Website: crate-barrel
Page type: payment
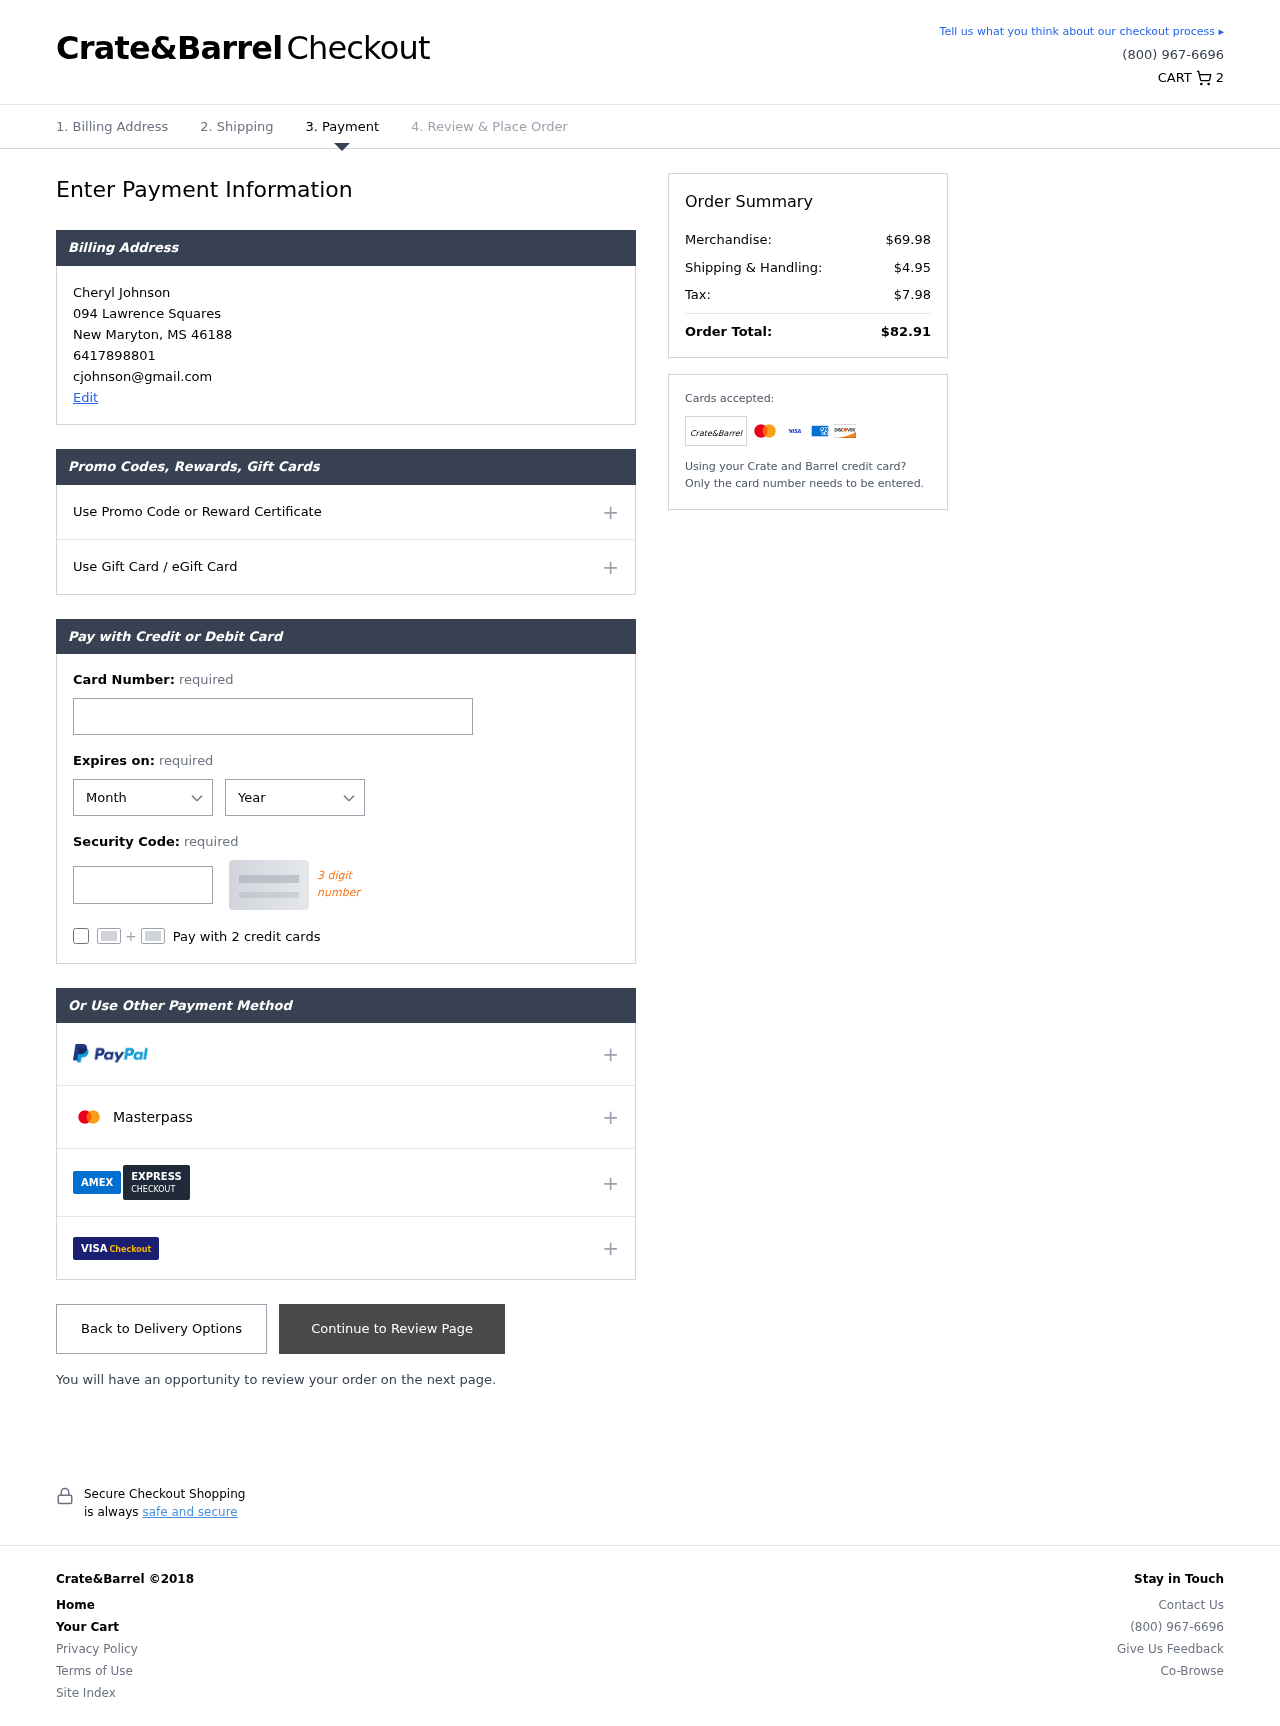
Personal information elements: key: PII_CARD_CVV
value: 266
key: PII_CARD_EXPIRY_MONTH
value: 09
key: PII_CARD_EXPIRY_YEAR
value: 27
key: PII_CARD_NUMBER
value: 4819 6723 7822 0536
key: PII_CITY
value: New Maryton
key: PII_EMAIL
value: cjohnson@gmail.com
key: PII_FULLNAME
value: Cheryl Johnson
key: PII_PHONE
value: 6417898801
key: PII_POSTCODE
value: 46188
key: PII_STATE_ABBR
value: MS
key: PII_STREET
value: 094 Lawrence Squares
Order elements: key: ORDER_NUM_ITEMS
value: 2
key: ORDER_SUBTOTAL
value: $69.98
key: ORDER_SHIPPING_COST
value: $4.95
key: ORDER_TAX
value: $7.98
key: ORDER_TOTAL
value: $82.91